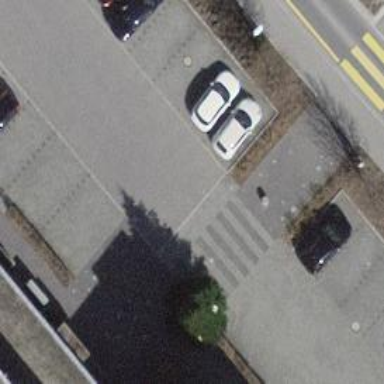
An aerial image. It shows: Road serving as parking aisle.